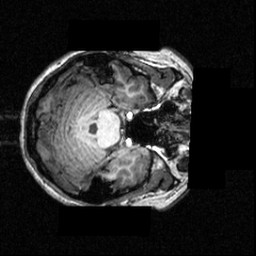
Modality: T1w
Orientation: axial
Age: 19
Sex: female
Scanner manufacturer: siemens
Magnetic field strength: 3.951 T
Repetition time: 1.5 s
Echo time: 0.00335 s